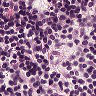
Metastatic tissue present: no